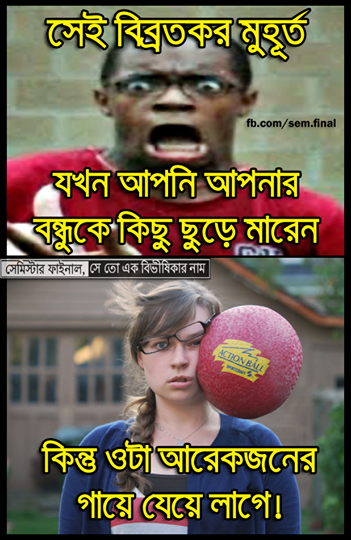
Caption: সেই বিব্রতকর মুহূর্ত যখন আপনি আপনার বন্ধুকে কিছু ছুড়ে মারেন কিন্ত ওটা আরেকজনের গায়ে লাগে!
Label: non-hate